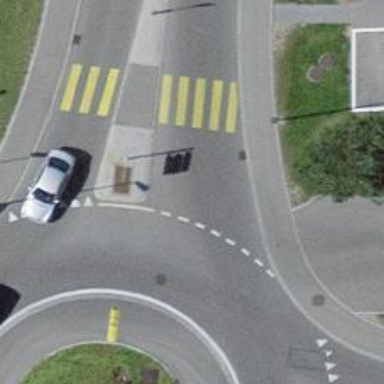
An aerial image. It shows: Uncontrolled road crossing.